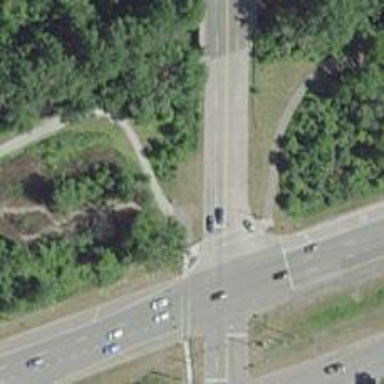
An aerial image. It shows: Marked crossing on footway with excellent trail visibility.